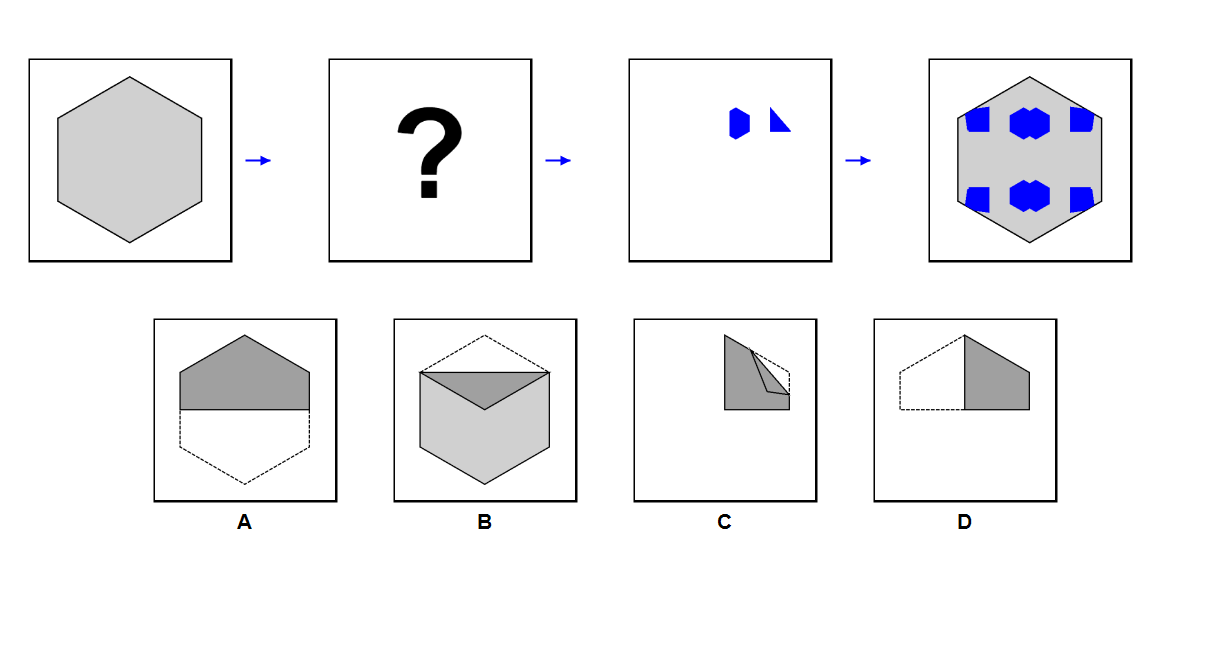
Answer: B